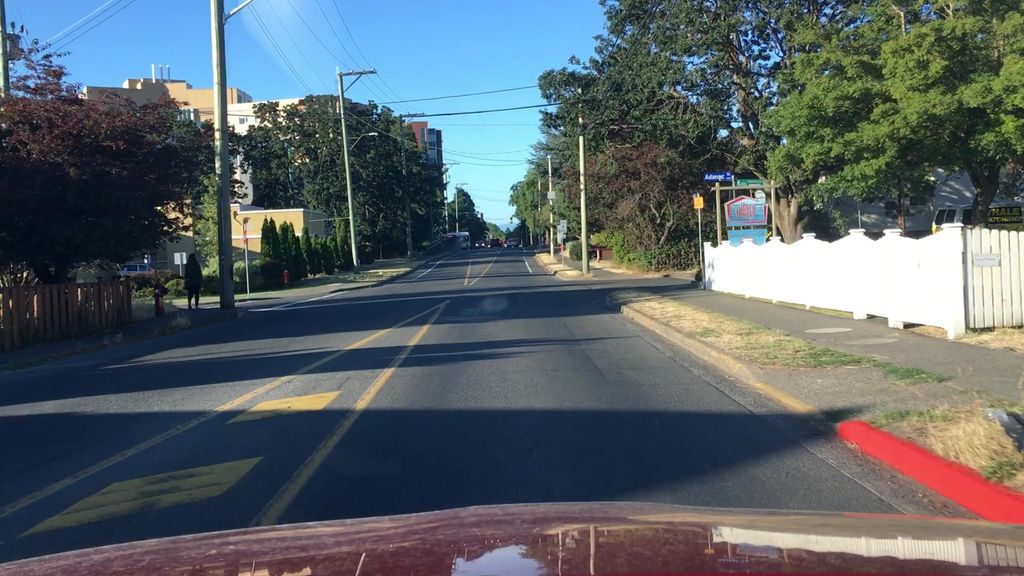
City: victoria